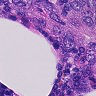
Metastatic tissue present: yes